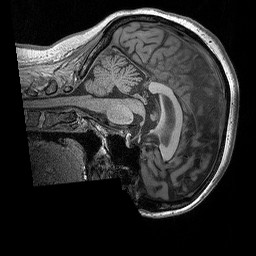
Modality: T1w
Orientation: sagittal
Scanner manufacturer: siemens
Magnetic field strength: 3 T
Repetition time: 2.3 s
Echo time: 0.00298 s